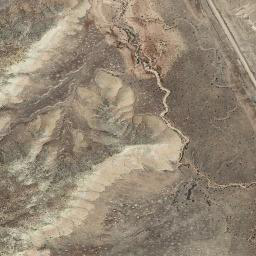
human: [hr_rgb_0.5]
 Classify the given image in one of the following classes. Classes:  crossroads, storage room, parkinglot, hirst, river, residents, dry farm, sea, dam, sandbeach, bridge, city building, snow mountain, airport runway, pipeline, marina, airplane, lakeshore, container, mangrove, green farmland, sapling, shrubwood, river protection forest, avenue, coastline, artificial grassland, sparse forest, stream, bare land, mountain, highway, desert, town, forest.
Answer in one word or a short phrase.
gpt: mountain